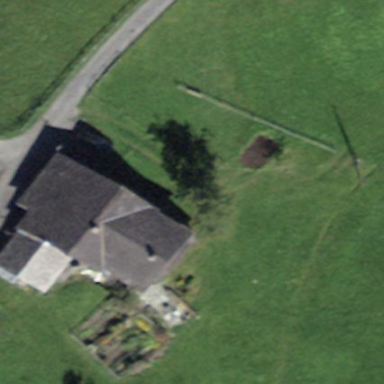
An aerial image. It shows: Farm building.